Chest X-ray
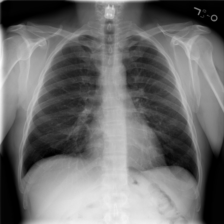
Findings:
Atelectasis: negative
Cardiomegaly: negative
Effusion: negative
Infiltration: negative
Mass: negative
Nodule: negative
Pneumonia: negative
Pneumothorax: negative
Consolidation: negative
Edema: negative
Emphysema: negative
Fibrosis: negative
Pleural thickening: negative
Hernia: negative